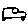
Label: car